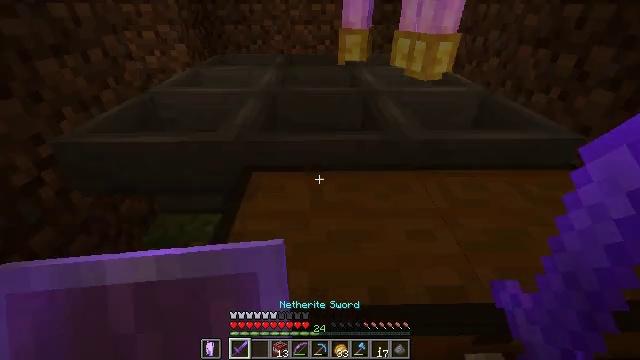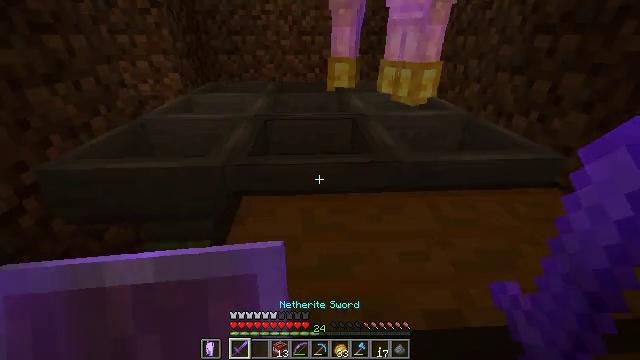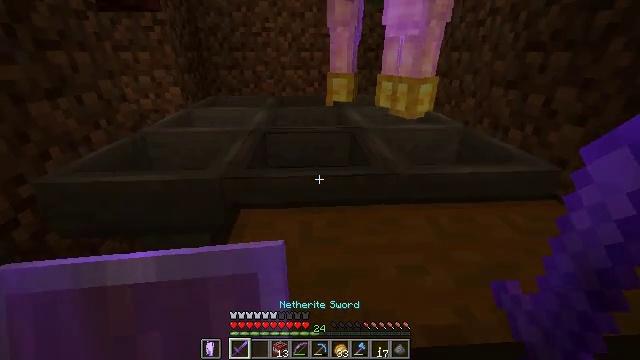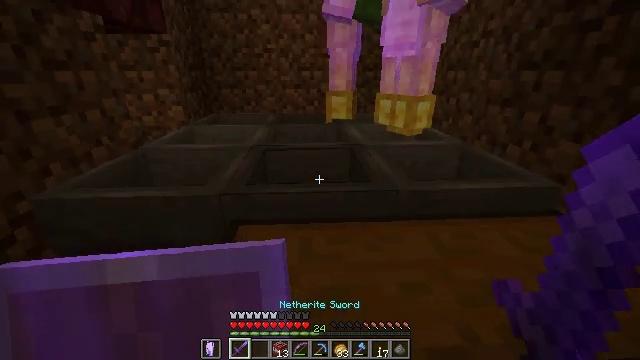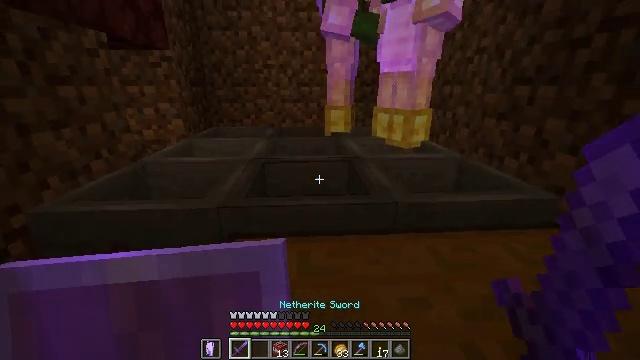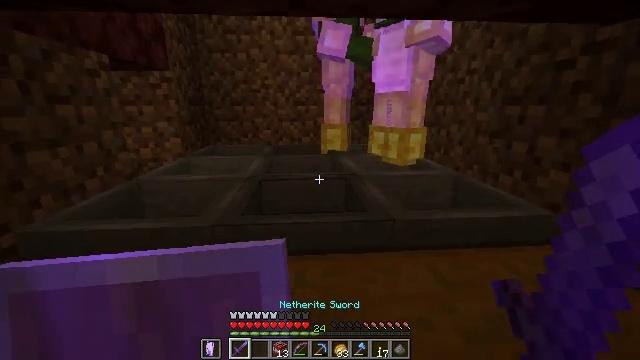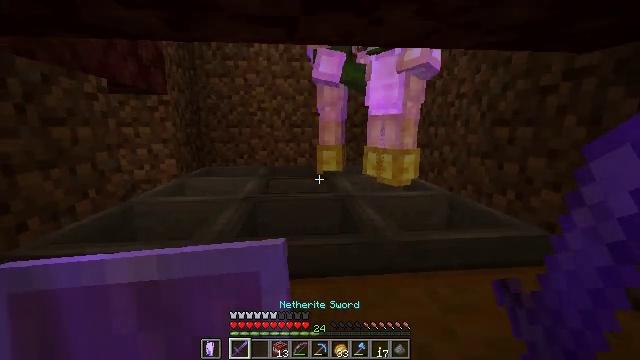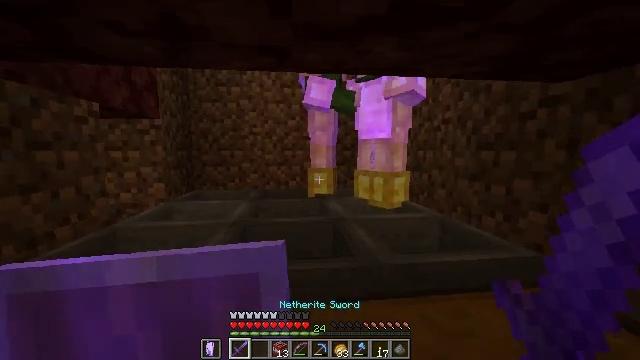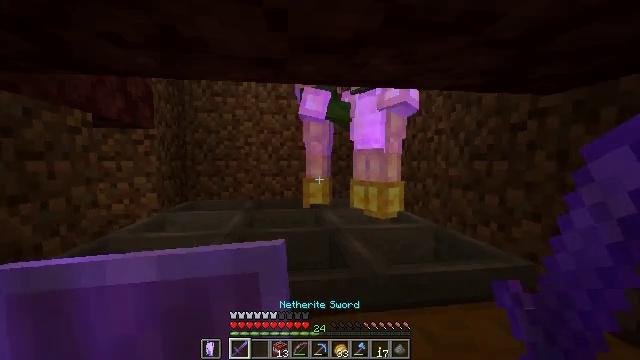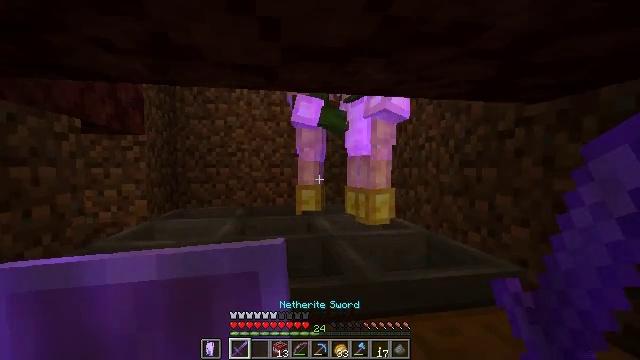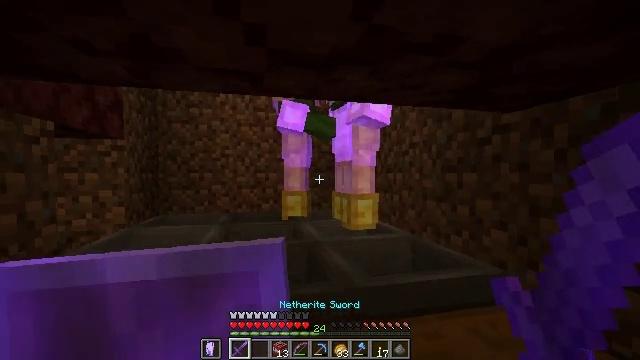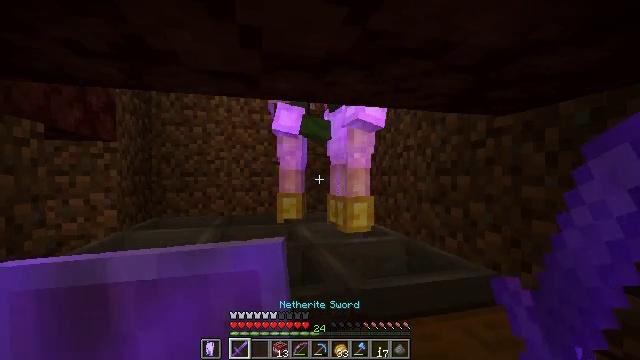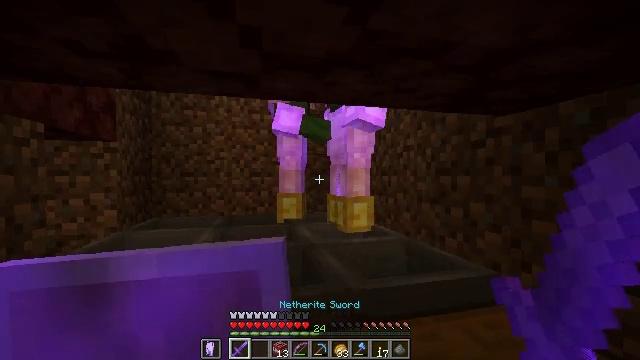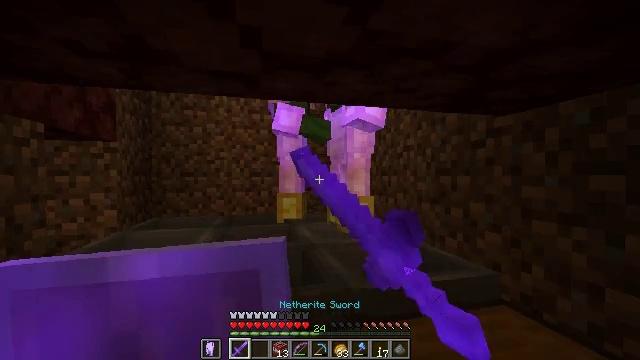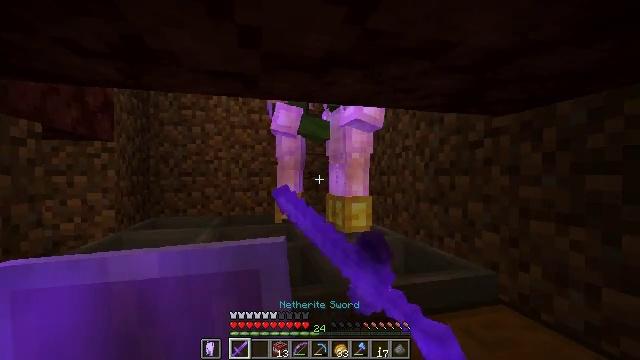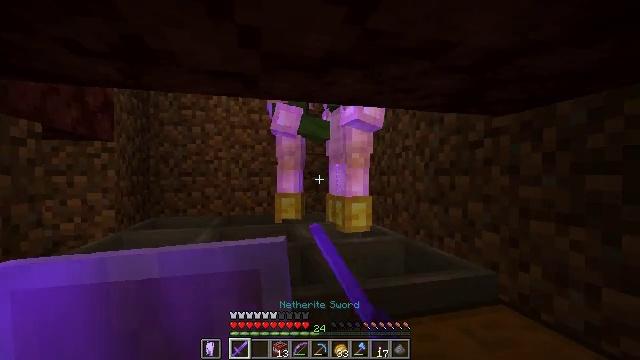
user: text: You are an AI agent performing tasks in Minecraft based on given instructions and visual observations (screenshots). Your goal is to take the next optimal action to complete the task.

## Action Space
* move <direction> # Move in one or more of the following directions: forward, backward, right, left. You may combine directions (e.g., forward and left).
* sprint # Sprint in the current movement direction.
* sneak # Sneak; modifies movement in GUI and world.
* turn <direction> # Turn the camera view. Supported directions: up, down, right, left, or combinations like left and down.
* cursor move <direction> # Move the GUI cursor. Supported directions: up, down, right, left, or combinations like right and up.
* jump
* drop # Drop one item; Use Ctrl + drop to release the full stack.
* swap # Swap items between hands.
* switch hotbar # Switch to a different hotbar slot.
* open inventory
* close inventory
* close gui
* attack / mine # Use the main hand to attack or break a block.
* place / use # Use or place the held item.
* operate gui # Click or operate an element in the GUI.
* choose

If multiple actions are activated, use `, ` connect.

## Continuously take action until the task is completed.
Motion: motion action
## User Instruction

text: Kill a zombie.
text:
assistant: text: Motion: turn right and up
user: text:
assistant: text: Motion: turn up
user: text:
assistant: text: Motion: turn up
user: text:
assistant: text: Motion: turn up
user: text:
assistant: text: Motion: turn up
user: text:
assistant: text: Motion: turn right and up
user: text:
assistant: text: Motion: turn right and up
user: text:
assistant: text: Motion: turn right and up
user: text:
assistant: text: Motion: turn right and up
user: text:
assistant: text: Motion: turn right and up
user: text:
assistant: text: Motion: turn right
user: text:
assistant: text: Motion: attack / mine
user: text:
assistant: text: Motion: attack / mine
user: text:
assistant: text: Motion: attack / mine
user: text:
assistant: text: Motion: attack / mine
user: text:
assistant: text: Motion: no_op
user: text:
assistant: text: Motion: no_op
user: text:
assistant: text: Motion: no_op
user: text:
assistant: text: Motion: no_op
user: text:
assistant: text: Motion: no_op
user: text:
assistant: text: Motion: no_op
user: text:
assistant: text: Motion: no_op
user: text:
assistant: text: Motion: turn right and up
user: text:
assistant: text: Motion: turn right and up
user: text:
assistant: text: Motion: turn right and up
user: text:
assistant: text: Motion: attack / mine
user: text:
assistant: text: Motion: attack / mine
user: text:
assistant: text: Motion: attack / mine
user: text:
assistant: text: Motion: attack / mine
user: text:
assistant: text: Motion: no_op